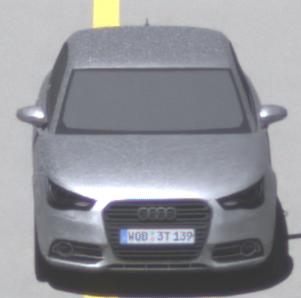
Make: Audi
Model: A1 Sportback 1.2 TFSI
Detailed model: A1 (8X) Sportback
Model produced from: 2012/03
Model produced until: 2014/11
Doors: 5
Color: white
Road condition: dry road
Daytime: midday
Contrast: high contrast